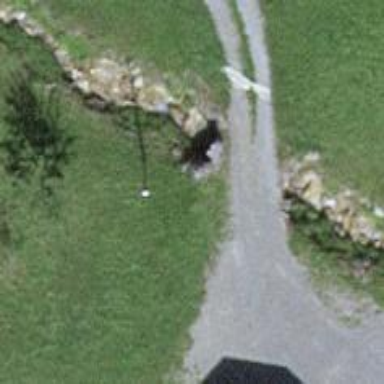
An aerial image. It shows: Culvert tunnel.